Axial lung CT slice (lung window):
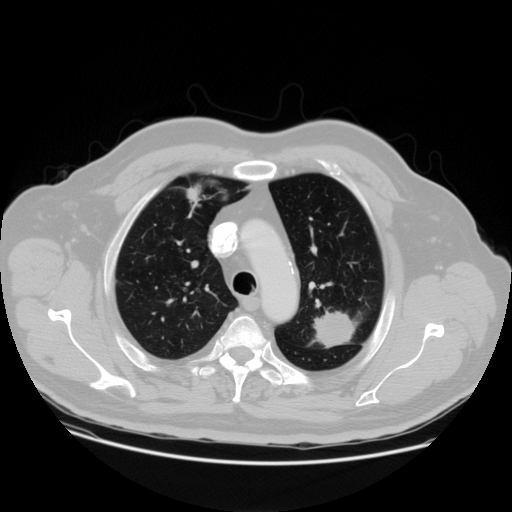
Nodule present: yes
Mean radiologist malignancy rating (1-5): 4.75